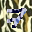
Label: 7